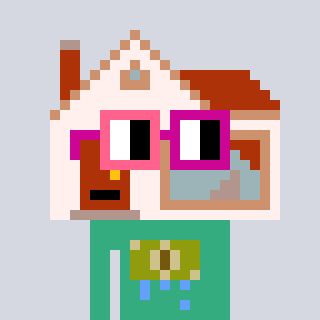
a pixel art character with square pink and red glasses, a house-shaped head and a teal-colored body on a cool background